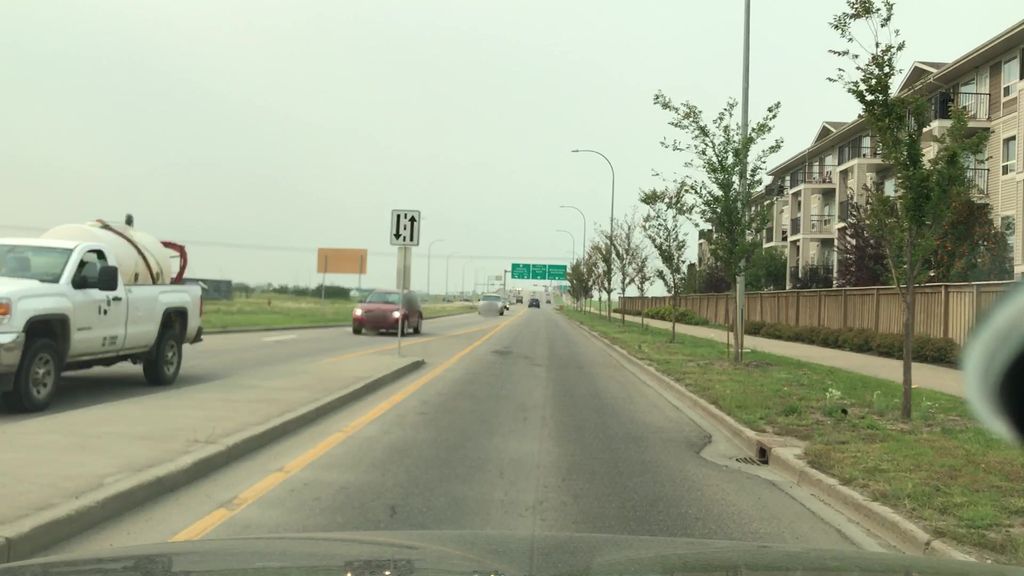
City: edmonton